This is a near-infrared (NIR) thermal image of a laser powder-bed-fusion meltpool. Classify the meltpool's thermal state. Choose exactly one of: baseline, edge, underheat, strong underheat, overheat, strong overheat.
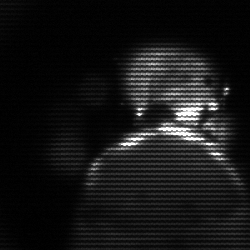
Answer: baseline